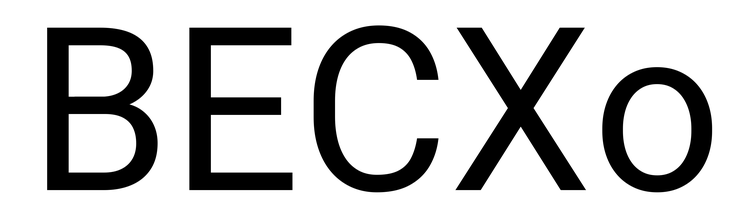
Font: Roboto_Regular